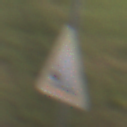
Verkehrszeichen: SplittSchotter
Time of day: SunriseSunset
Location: Outdoor (Nature)
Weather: Clear
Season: NotSpecified
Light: Natural